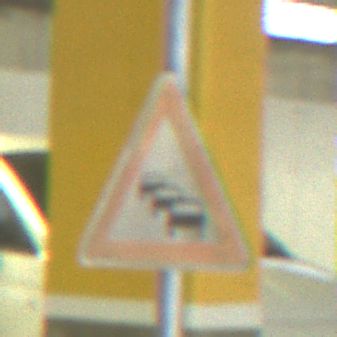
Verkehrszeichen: Stau
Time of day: NotSpecified
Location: Indoor (Special)
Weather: NotSpecified
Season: NotSpecified
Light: Artificial